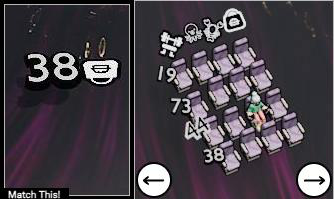
Task: seats
Answer: no